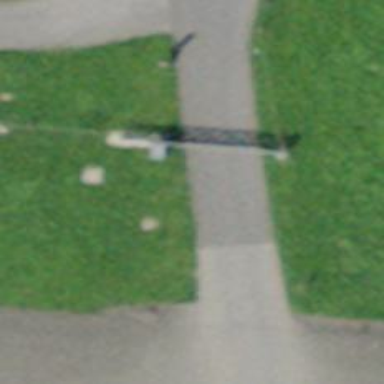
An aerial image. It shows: Lift gate barrier.